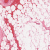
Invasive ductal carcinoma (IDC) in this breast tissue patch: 0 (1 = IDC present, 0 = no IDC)